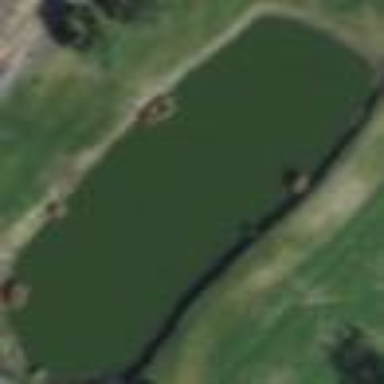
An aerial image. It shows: Water hazard in golf course. The hazard is natural water feature.